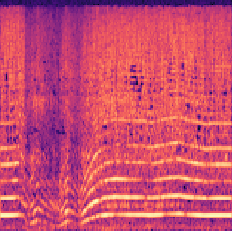
Sound class: Chainsaw